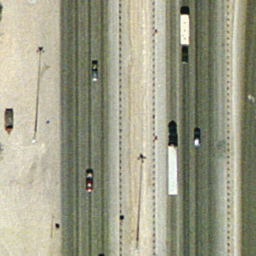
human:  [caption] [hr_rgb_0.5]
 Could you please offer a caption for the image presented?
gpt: There are two straight freeways with some cars on the roads .

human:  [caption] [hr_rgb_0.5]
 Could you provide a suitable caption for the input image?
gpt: Two straight freeways with some cars on them .

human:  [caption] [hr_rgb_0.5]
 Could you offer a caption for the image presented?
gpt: Two straight freeways closed to each other .

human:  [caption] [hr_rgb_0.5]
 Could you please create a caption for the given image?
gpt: There are two straight freeways closed together .

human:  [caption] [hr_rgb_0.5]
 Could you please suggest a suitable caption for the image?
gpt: Two straight freeways closed to each other with some cars on them .